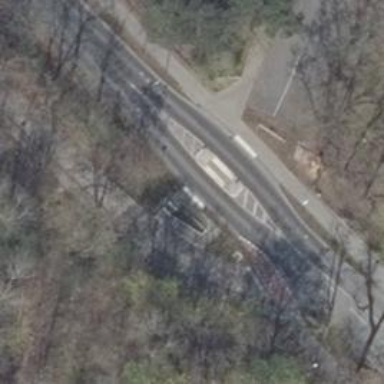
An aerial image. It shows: Footway with ramp.